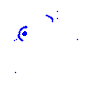
Particle: electron